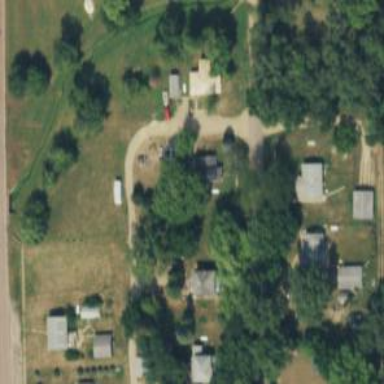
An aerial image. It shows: Alley classified as service road.